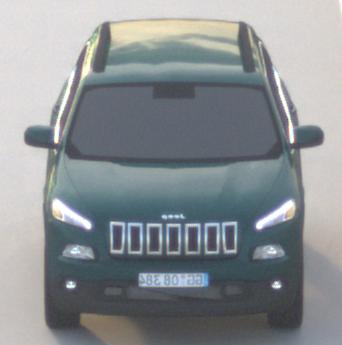
Make: Jeep
Model: Cherokee 3.2 V6 Pentastar
Detailed model: Cherokee (KL)
Model produced from: 2014/07
Model produced until: 2015/07
Doors: 5
Color: blue
Road condition: dry road
Daytime: sunrise or sunset
Contrast: low contrast